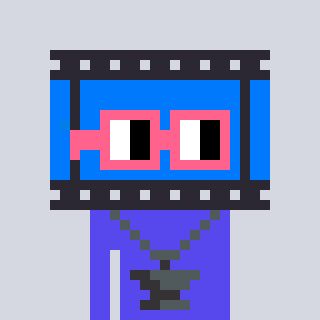
a pixel art character with square pink glasses, a film strip-shaped head and a computerblue-colored body on a cool background